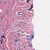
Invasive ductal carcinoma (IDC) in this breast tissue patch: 1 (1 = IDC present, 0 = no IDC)